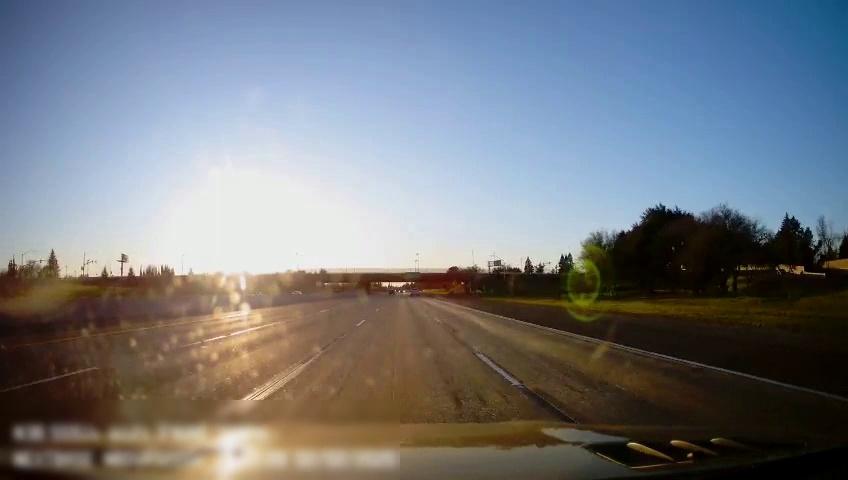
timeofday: Day
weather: Sunny
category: Drivable Space
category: Vehicles | Truck
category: Lanes | Alternate Lane
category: Lanes | Alternate Lane
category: Lanes | Current Lane
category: Lanes | Current Lane
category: Lanes | Alternate Lane
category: Traffic | Signs